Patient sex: M
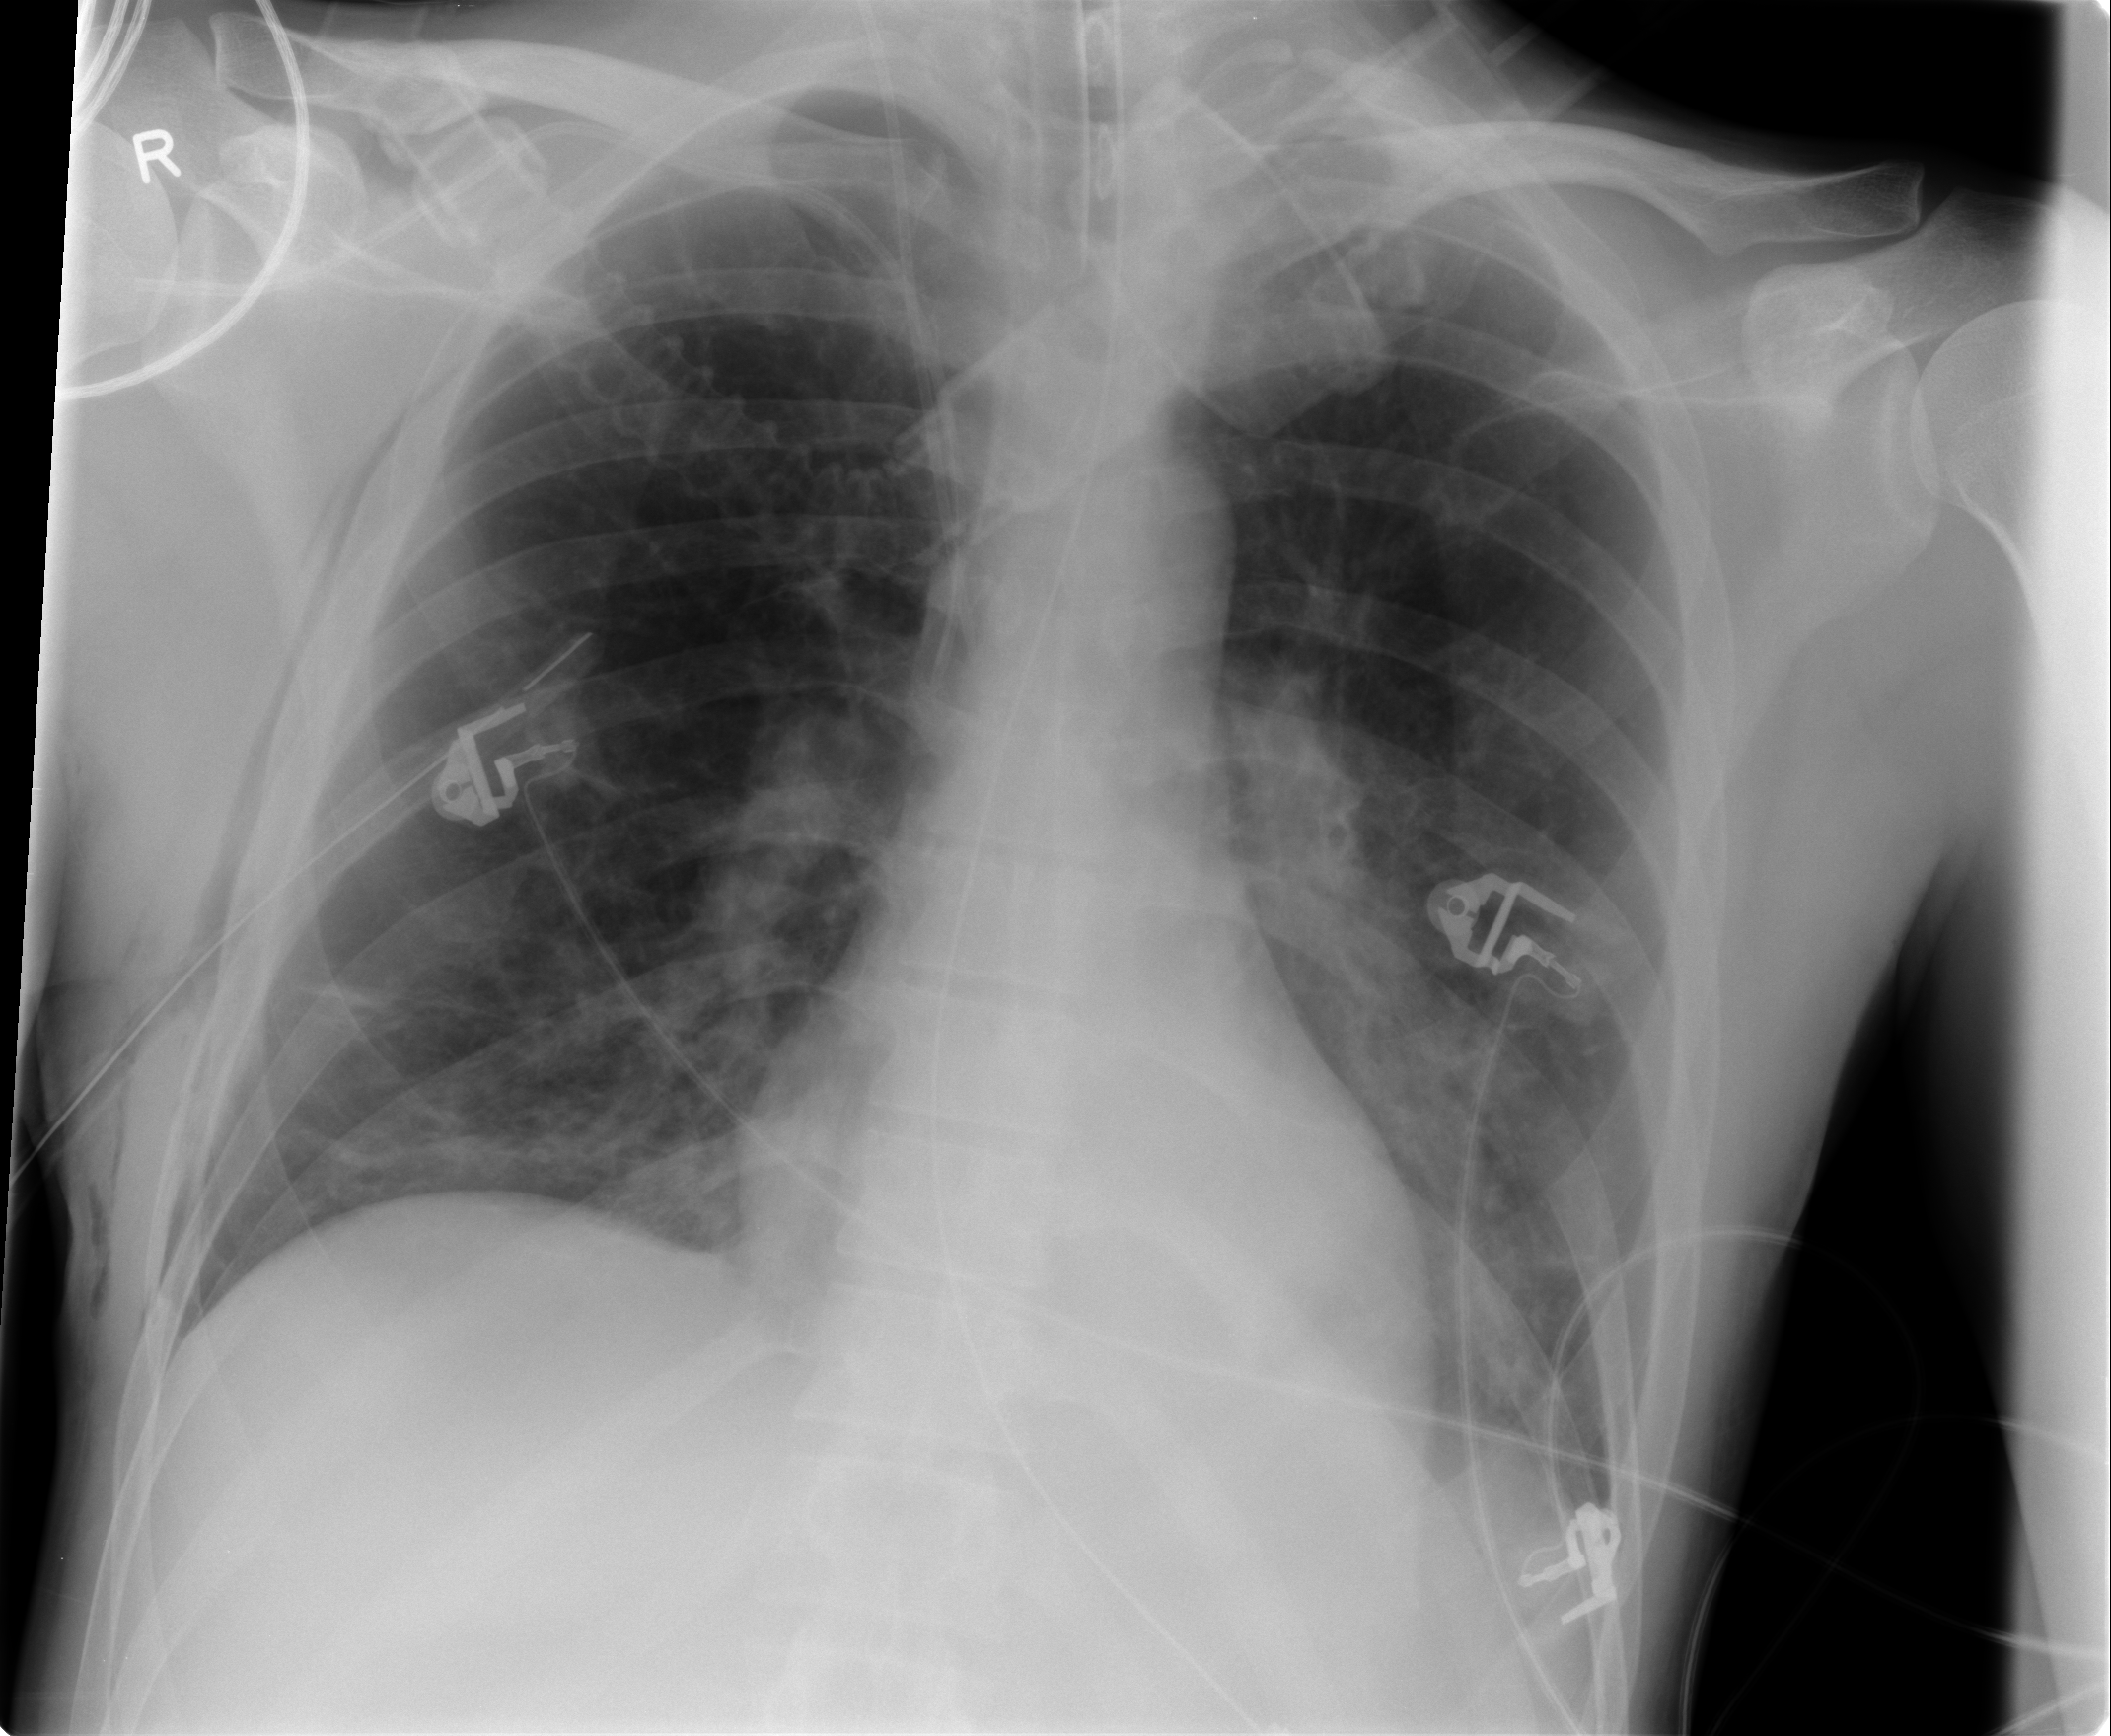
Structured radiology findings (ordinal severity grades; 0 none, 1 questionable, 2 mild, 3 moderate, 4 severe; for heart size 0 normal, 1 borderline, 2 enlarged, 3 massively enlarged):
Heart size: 0
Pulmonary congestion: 1
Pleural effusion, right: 0
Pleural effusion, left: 0
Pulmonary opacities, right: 0
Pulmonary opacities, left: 2
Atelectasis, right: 2
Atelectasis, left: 2